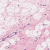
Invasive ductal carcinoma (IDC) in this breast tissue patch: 0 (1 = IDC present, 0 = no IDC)